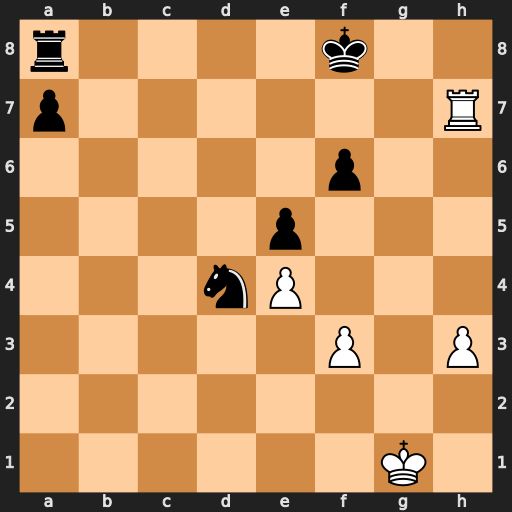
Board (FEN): r4k2/p6R/5p2/4p3/3nP3/5P1P/8/6K1
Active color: w
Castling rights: -
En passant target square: -
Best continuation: Rh8+ Kf7 Rxa8 Nxf3+ Kg2 Nd2 Rxa7+ Kg6 Ra4